Interaction volume radius: 5 \u00c5
Interaction volume height: 10 \u00c5
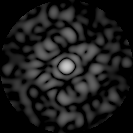
Disorder parameter: 0.8508